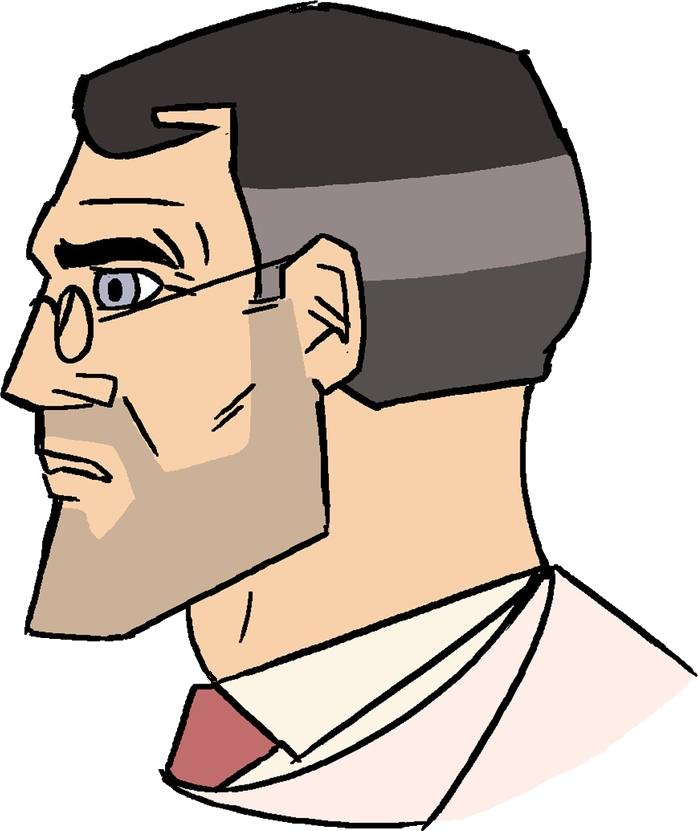
Label: 4_Yes_Chad